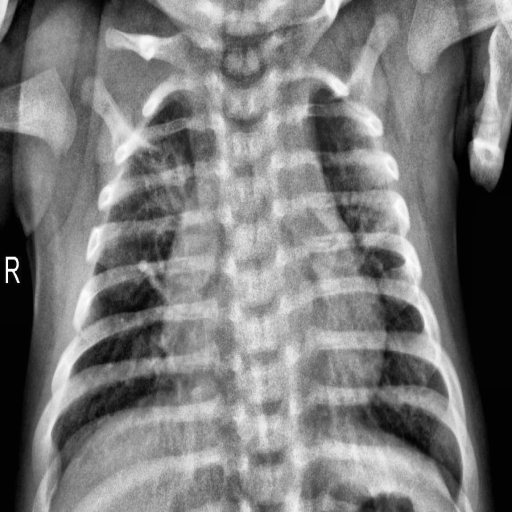
Finding: PNEUMONIA